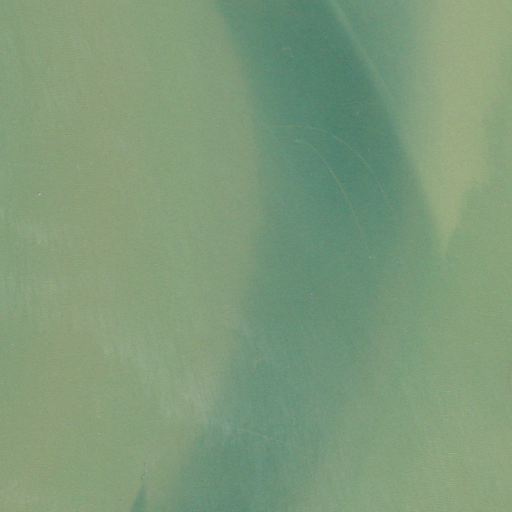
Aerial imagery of island in Georgia named Swanson Island containing open water and herbaceous wetlands